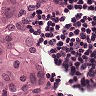
Metastatic tissue present: yes